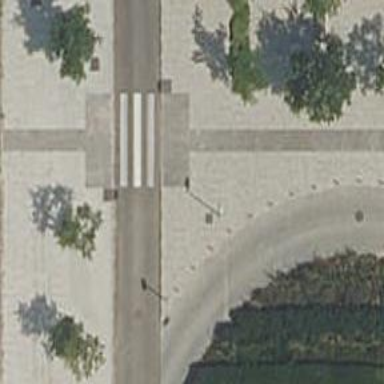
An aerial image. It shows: Uncontrolled crossing on the road.